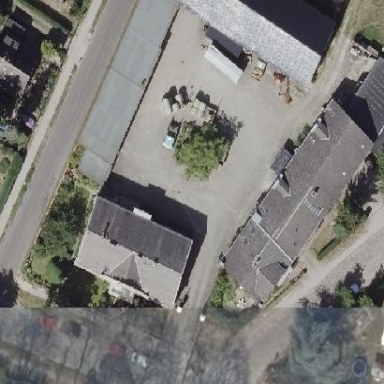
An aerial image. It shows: Farmyard area.